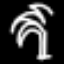
Label: palm tree